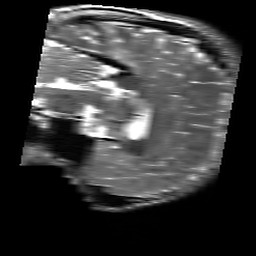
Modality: T2w
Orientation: sagittal
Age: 27
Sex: male
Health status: healthy
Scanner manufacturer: siemens
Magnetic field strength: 3 T
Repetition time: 4.01 s
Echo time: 0.116 s